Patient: sex F, age 36
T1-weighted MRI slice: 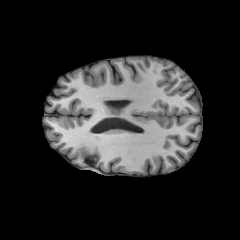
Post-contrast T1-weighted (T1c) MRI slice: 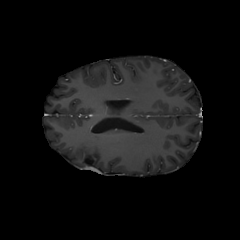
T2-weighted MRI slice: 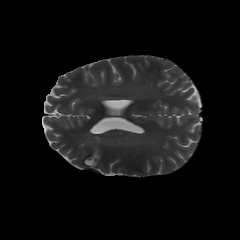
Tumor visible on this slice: yes
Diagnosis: Astrocytoma, IDH-mutant
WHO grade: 2